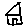
Label: house